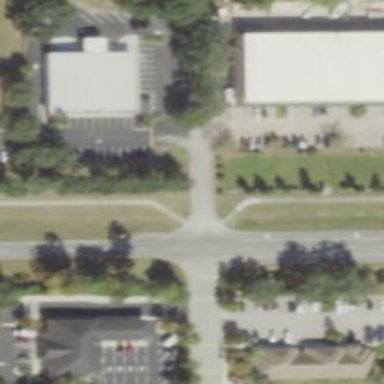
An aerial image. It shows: Asphalt path with uncontrolled crossing.